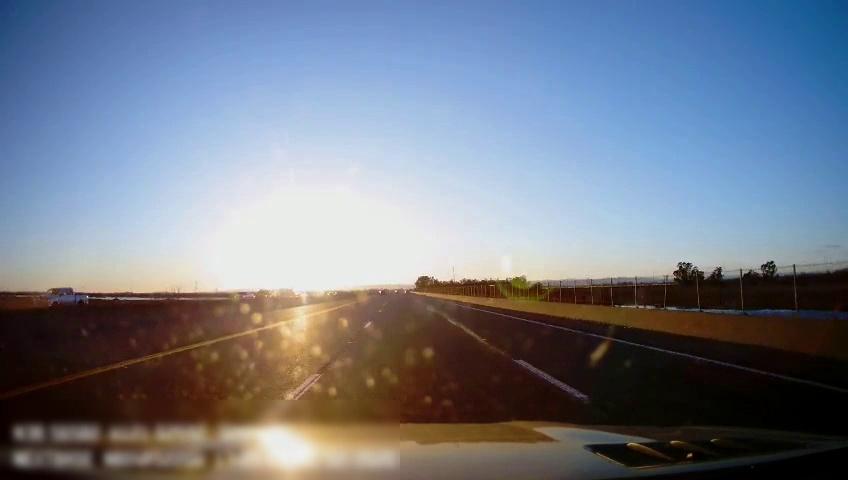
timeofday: Day
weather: Sunny
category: Drivable Space
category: Vehicles | Truck
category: Lanes | Alternate Lane
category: Lanes | Current Lane
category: Lanes | Current Lane
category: Lanes | Alternate Lane